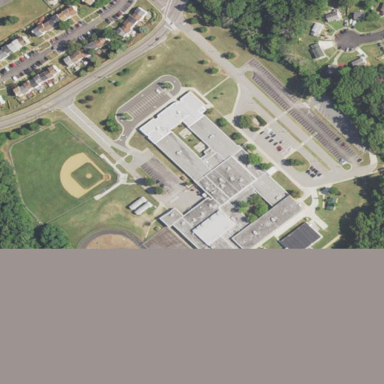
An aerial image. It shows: School.